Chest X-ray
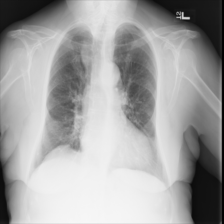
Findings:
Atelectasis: negative
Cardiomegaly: negative
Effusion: negative
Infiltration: negative
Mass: negative
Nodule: negative
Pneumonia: negative
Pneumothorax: negative
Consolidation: negative
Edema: negative
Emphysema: negative
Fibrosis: negative
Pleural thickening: negative
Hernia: negative